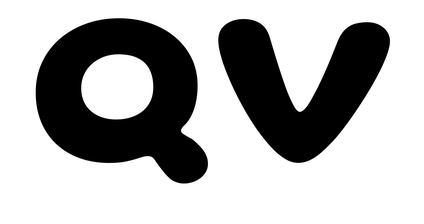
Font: Gluten_SemiBold